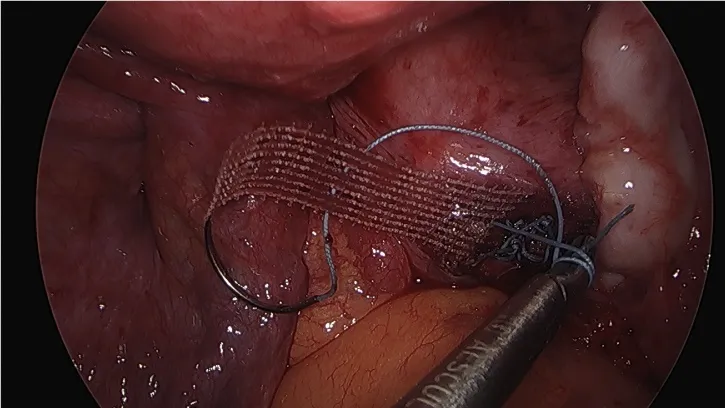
Fixation of the tape on the anterior longitudinal ligament at the sacro-promontory.
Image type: endoscopy (gi_endoscopy)